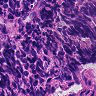
Metastatic tissue present: no